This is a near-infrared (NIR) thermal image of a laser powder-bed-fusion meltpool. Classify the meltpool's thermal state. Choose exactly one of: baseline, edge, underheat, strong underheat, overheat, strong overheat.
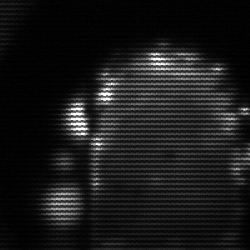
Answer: baseline